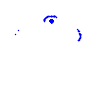
Particle: pion